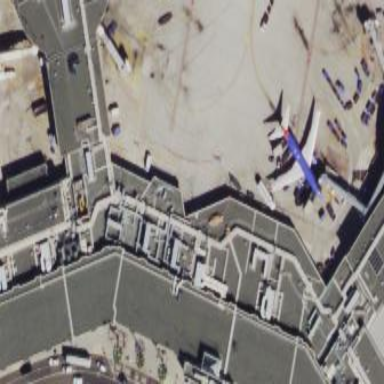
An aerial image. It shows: Airport terminal building.